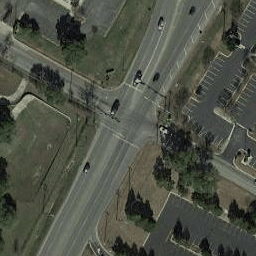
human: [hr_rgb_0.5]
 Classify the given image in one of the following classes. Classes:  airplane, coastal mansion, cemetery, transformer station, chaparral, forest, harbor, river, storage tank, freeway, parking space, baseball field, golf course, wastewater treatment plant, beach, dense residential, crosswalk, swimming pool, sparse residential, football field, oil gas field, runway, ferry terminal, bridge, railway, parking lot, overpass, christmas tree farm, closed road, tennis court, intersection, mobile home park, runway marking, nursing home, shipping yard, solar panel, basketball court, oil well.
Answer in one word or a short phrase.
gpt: intersection